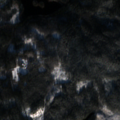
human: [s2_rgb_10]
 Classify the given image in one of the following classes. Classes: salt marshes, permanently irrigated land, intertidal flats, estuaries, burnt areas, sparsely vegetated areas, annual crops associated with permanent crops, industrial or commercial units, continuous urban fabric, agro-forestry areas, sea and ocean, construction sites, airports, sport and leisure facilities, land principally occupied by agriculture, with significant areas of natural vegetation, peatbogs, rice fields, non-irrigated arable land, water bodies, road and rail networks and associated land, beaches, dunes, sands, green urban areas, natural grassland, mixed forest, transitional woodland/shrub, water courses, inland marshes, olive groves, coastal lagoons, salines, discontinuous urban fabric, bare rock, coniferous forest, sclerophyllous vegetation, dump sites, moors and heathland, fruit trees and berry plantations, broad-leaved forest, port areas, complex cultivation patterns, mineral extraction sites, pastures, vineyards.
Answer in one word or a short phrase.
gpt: coniferous forest, mixed forest, transitional woodland/shrub, water bodies